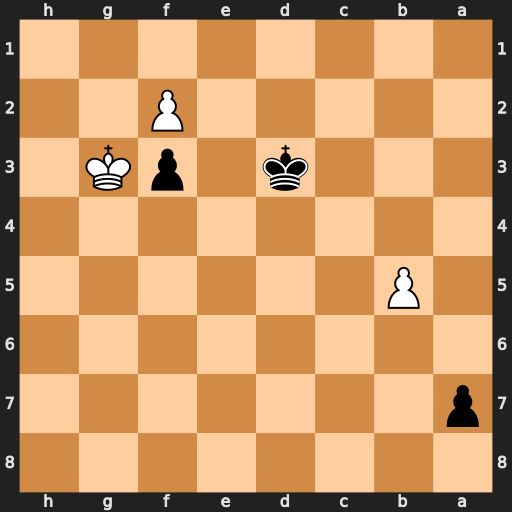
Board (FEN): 8/p7/8/1P6/8/3k1pK1/5P2/8
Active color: b
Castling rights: -
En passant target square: -
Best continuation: Ke2 Kf4 Kxf2 b6 axb6